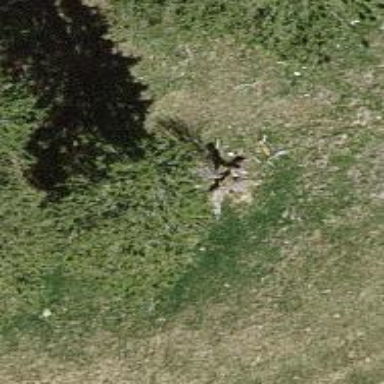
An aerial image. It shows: Beautiful tree in nature.